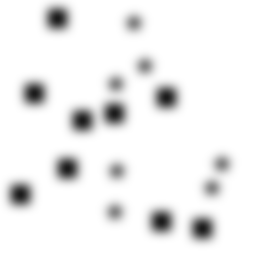
Squares: 9
Triangles: 0
Stars: 7
Total shapes: 16